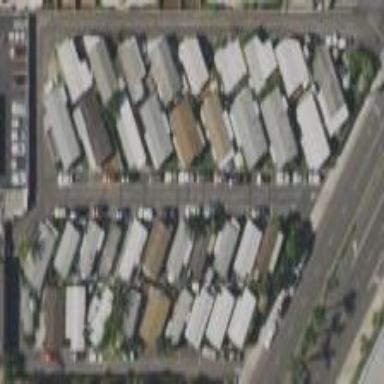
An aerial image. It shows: Residential area designated as trailer park.